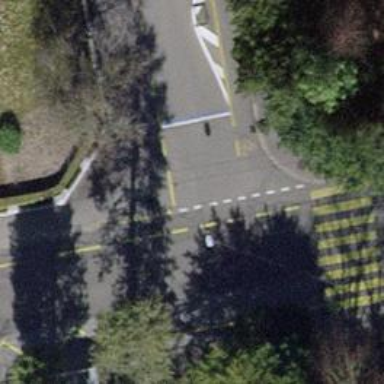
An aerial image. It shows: Unmarked crossing on the road.